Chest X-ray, AP view. Patient: 33 years old, sex M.
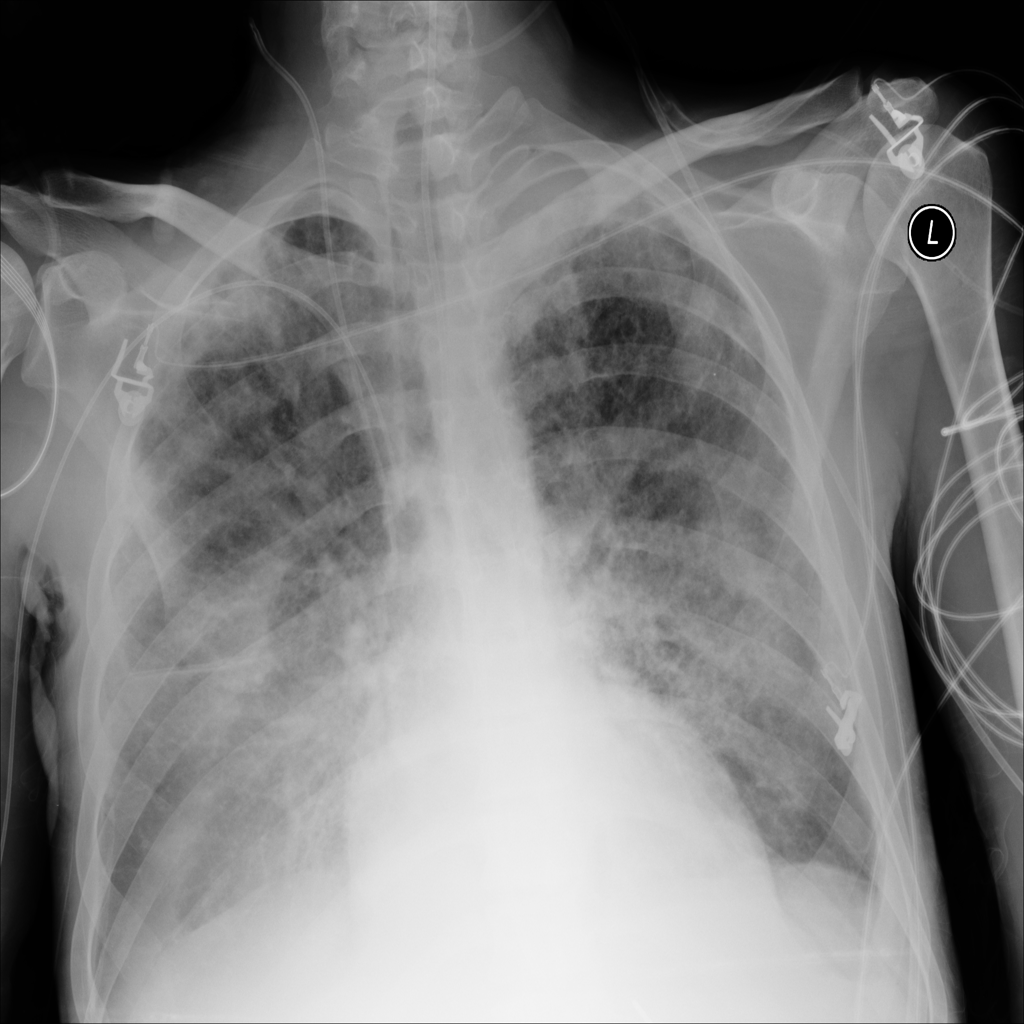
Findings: Consolidation, Infiltration